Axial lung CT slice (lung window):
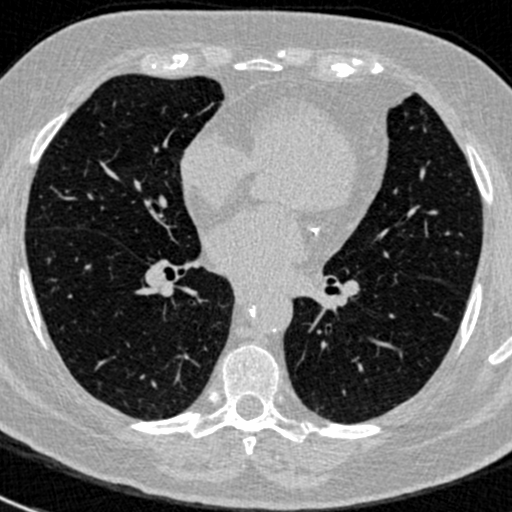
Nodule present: no